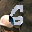
Label: 6